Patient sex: M
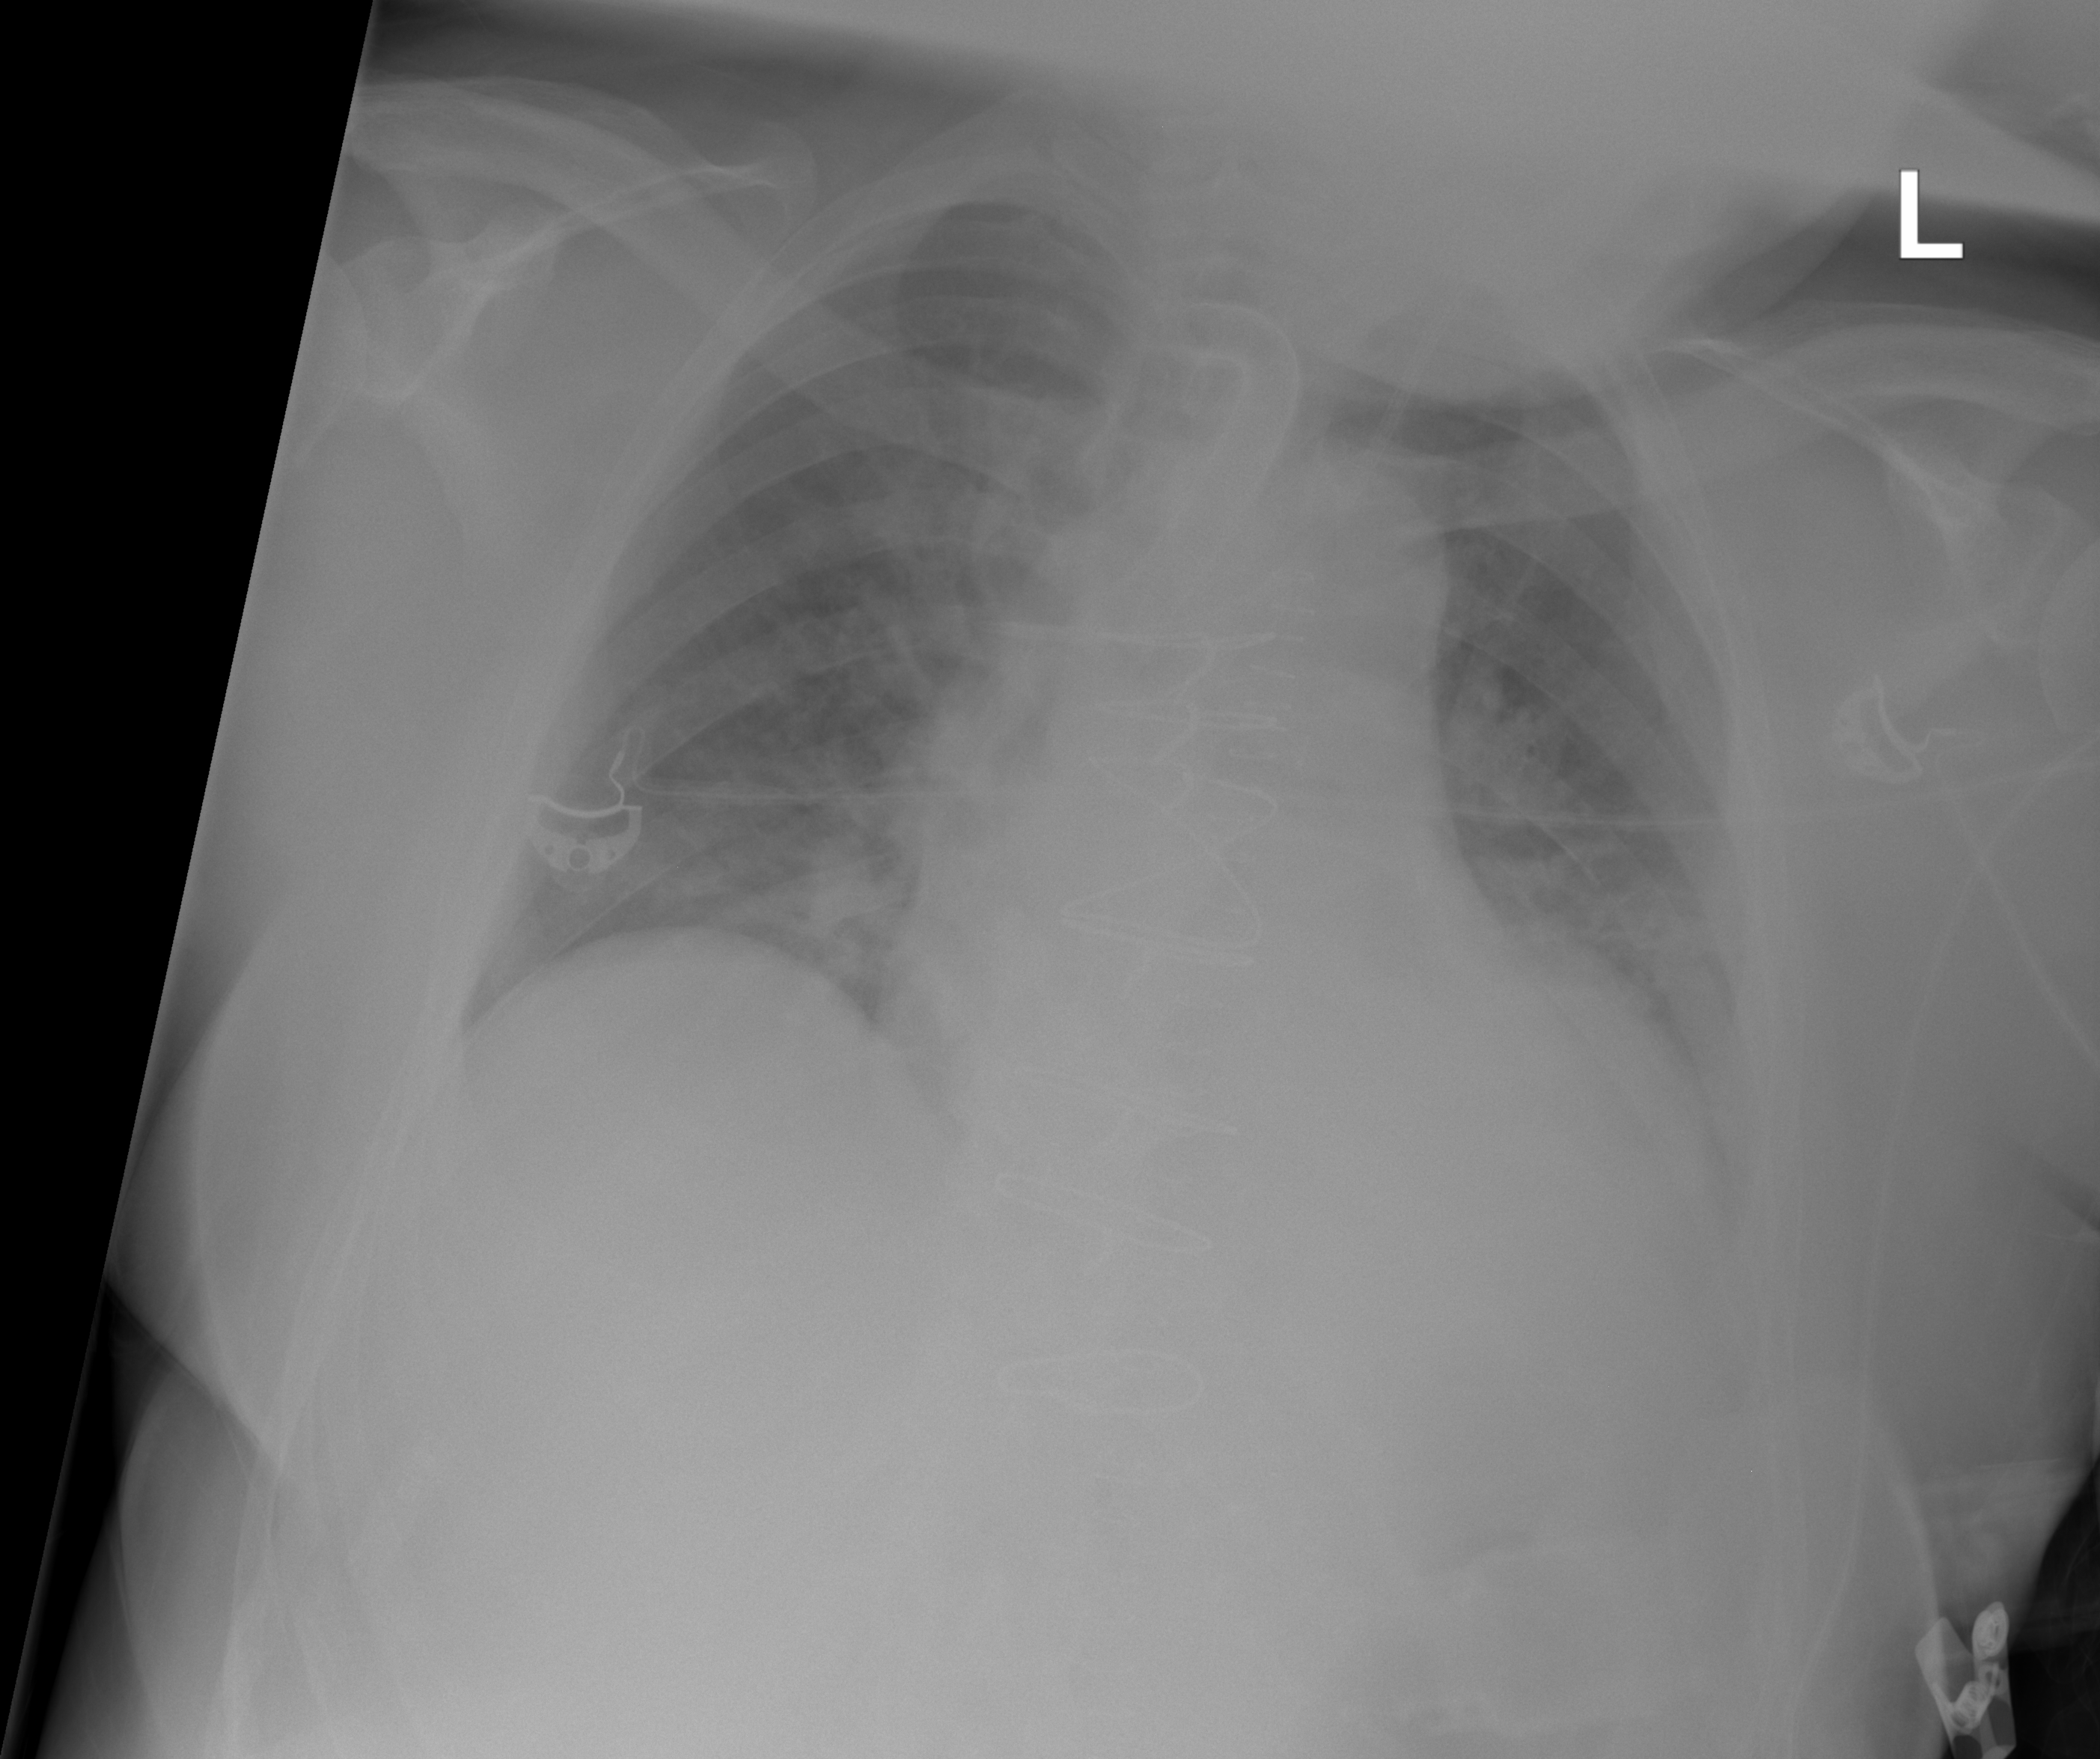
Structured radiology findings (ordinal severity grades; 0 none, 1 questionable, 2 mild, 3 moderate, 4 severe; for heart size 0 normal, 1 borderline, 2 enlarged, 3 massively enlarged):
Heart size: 2
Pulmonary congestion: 0
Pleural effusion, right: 0
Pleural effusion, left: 2
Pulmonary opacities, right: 0
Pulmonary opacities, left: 0
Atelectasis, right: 1
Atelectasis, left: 1